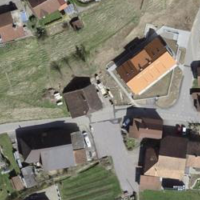
EUNIS habitat code: 55
Species observed at this site:
Cirsium arvense